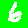
Digit: 6